Aerial crown-view tile of a tropical tree (Barro Colorado Island, Panama), acquired 20240611:
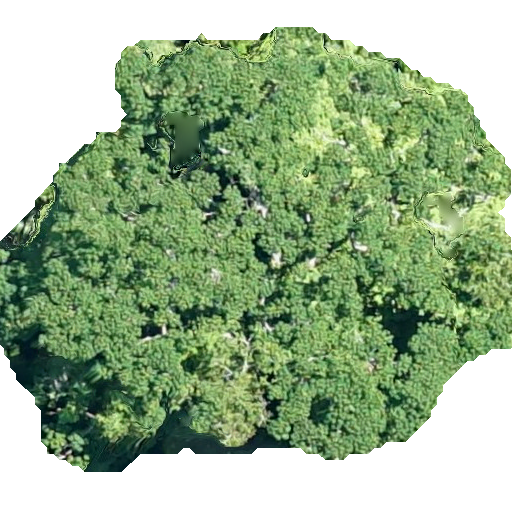
Species: Pseudobombax septenatum
GBIF accepted scientific name: Pseudobombax septenatum
Crown area: 279.687 m²